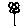
Label: flower